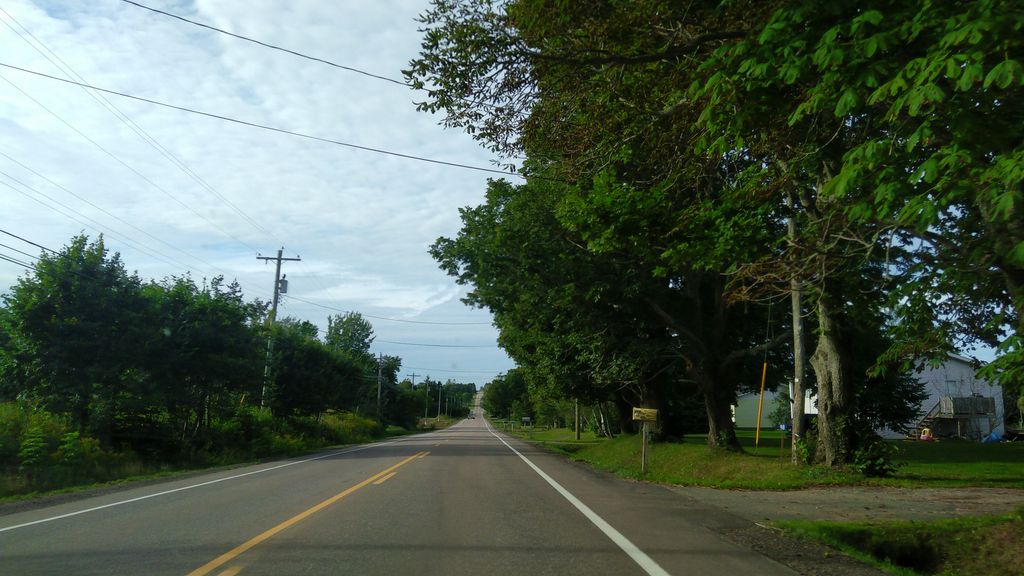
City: charlottetown